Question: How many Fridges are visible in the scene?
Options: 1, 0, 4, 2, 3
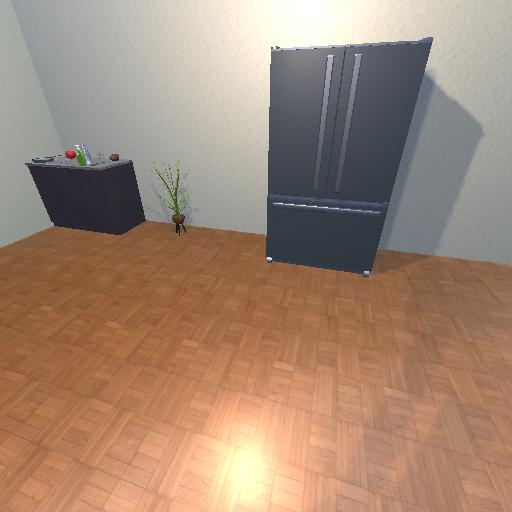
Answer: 1